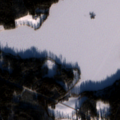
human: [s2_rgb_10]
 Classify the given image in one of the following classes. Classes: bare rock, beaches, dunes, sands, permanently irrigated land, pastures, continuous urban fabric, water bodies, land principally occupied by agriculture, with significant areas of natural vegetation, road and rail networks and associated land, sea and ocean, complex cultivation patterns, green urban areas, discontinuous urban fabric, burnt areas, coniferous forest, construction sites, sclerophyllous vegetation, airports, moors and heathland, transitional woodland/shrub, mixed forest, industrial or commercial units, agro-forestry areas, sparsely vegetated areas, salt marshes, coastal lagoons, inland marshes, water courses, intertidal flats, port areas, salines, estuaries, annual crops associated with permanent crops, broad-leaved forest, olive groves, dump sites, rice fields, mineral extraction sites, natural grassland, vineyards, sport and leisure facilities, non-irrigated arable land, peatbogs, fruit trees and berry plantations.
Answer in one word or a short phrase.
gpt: coniferous forest, mixed forest, water bodies